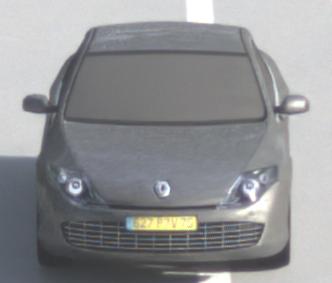
Make: Renault
Model: Laguna Coupé TCe 170
Detailed model: Laguna (III) Coupé
Model produced from: 2010/11
Model produced until: 2011/05
Doors: 2
Color: gray
Road condition: dry road
Daytime: morning or afternoon
Contrast: low contrast